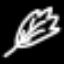
Label: leaf